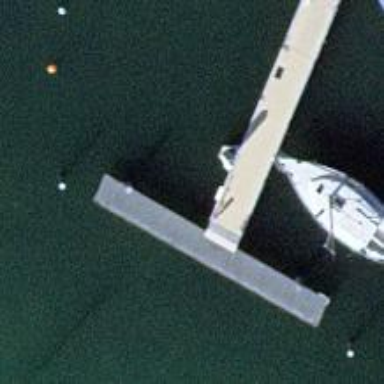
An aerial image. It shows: Man-made pier.